Question: I have created some machine learning algorithms and want to deploy those models using Flask and Heroku. So I wrote a Basic code using flask in Spyder IDE and getting error. Here is the working directory tree:

:
'''
from flask import Flask, render_template
app = Flask(__name__)
@app.route('/')
def home():
return render_template('index.html')
if __name__ == '__main__':
app.run(debug=True,use_reloader=False)
'''
:
'''
<!DOCTYPE html>
<html>
<body>
<h1>My First Heading</h1>
<p>My first paragraph.</p>
</body>
</html>
'''
:
'''
runcell(0, 'C:/Users/apoorv/projects/check/app.py')
* Serving Flask app "app" (lazy loading)
* Environment: production
WARNING: This is a development server. Do not use it in a production deployment.
Use a production WSGI server instead.
* Debug mode: on
* Running on http://127.0.0.1:5000/ (Press CTRL+C to quit)
'''
After going to the above link in Google Chrome I am getting the message given below on Chrome page:
'''
UnicodeDecodeError
UnicodeDecodeError: 'utf-8' codec can't decode byte 0xff in position 0: invalid start byte
Traceback (most recent call last)
This is the Copy/Paste friendly version of the traceback. You can also paste this traceback into a gist:
Traceback (most recent call last):
File "S:\ProgramData\Anaconda3\lib\site-packages\flask\app.py", line 2464, in __call__
return self.wsgi_app(environ, start_response)
File "S:\ProgramData\Anaconda3\lib\site-packages\flask\app.py", line 2450, in wsgi_app
response = self.handle_exception(e)
File "S:\ProgramData\Anaconda3\lib\site-packages\flask\app.py", line 1867, in handle_exception
reraise(exc_type, exc_value, tb)
File "S:\ProgramData\Anaconda3\lib\site-packages\flask\_compat.py", line 39, in reraise
raise value
File "S:\ProgramData\Anaconda3\lib\site-packages\flask\app.py", line 2447, in wsgi_app
response = self.full_dispatch_request()
File "S:\ProgramData\Anaconda3\lib\site-packages\flask\app.py", line 1952, in full_dispatch_request
rv = self.handle_user_exception(e)
File "S:\ProgramData\Anaconda3\lib\site-packages\flask\app.py", line 1821, in handle_user_exception
reraise(exc_type, exc_value, tb)
File "S:\ProgramData\Anaconda3\lib\site-packages\flask\_compat.py", line 39, in reraise
raise value
File "S:\ProgramData\Anaconda3\lib\site-packages\flask\app.py", line 1950, in full_dispatch_request
rv = self.dispatch_request()
File "S:\ProgramData\Anaconda3\lib\site-packages\flask\app.py", line 1936, in dispatch_request
return self.view_functions<URL>
File "C:\Users\apoorv\projects\check\app.py", line 9, in home
return render_template('index.html')
File "S:\ProgramData\Anaconda3\lib\site-packages\flask\templating.py", line 138, in render_template
ctx.app.jinja_env.get_or_select_template(template_name_or_list),
File "S:\ProgramData\Anaconda3\lib\site-packages\jinja2\environment.py", line 930, in get_or_select_template
return self.get_template(template_name_or_list, parent, globals)
File "S:\ProgramData\Anaconda3\lib\site-packages\jinja2\environment.py", line 883, in get_template
return self._load_template(name, self.make_globals(globals))
File "S:\ProgramData\Anaconda3\lib\site-packages\jinja2\environment.py", line 857, in _load_template
template = self.loader.load(self, name, globals)
File "S:\ProgramData\Anaconda3\lib\site-packages\jinja2\loaders.py", line 115, in load
source, filename, uptodate = self.get_source(environment, name)
File "S:\ProgramData\Anaconda3\lib\site-packages\flask\templating.py", line 60, in get_source
return self._get_source_fast(environment, template)
File "S:\ProgramData\Anaconda3\lib\site-packages\flask\templating.py", line 86, in _get_source_fast
return loader.get_source(environment, template)
File "S:\ProgramData\Anaconda3\lib\site-packages\jinja2\loaders.py", line 184, in get_source
contents = f.read().decode(self.encoding)
UnicodeDecodeError: 'utf-8' codec can't decode byte 0xff in position 0: invalid start byte
The debugger caught an exception in your WSGI application. You can now look at the traceback which led to the error.
To switch between the interactive traceback and the plaintext one, you can click on the "Traceback" headline. From the text traceback you can also create a paste of it. For code execution mouse-over the frame you want to debug and click on the console icon on the right side.
You can execute arbitrary Python code in the stack frames and there are some extra helpers available for introspection:
dump() shows all variables in the frame
dump(obj) dumps all that's known about the object
'''
I'm totally new to Flask framework.
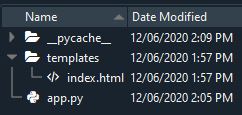
Answer: It appears that your 'index.html' template may be UTF-16, rather than UTF-8. You might try editing it with a different editor, or making sure the editor you are using is saving as utf-8.
If that doesn't work, feel free to tell us what editor you are using, and we can give more direction.